Field crop: maize
Growth stage: 1
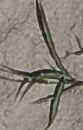
Species: sorghum